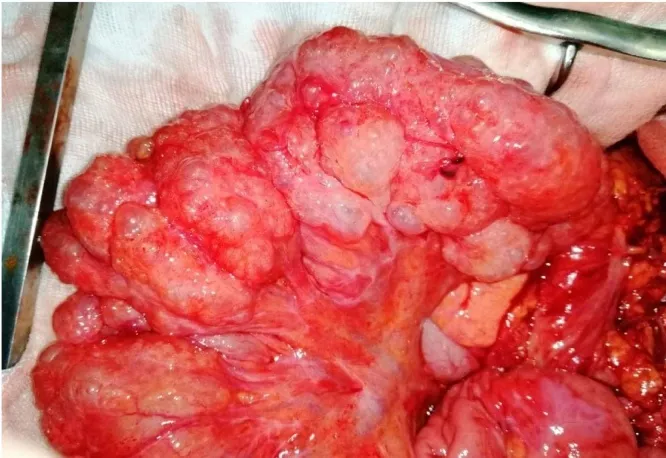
Picture of the operative field demonstrating pneumatosis cystoides intestinalis within the terminal ileum.
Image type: medical_photograph (other_medical_photograph)